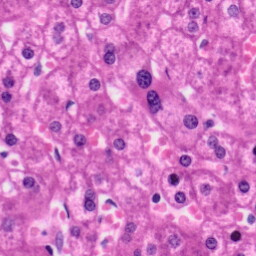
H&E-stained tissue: Liver